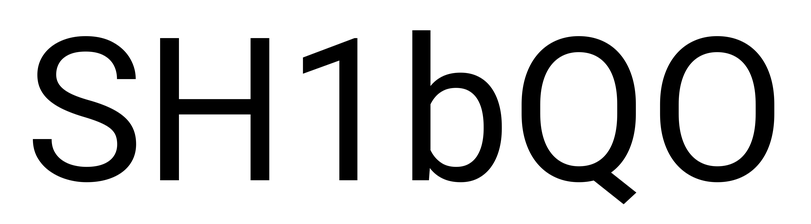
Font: Roboto_Regular